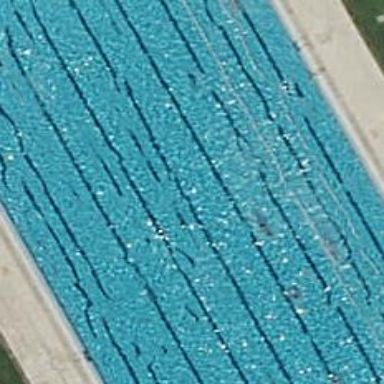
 perfect for swimming and other water activities."